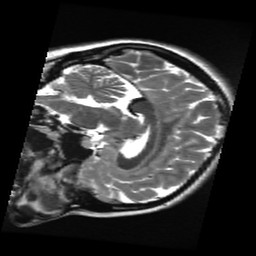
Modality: T2w
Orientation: sagittal
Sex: female
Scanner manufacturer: ge
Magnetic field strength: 3 T
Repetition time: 5 s
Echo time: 0.1019 s